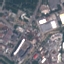
Land use / land cover class: Industrial